Question: I am using Achartengine for my application as chart generation tool, I am not able to change the main background view of the chart though the theme is sel as "light holo" (ICS) still it gets black when I add the GraphicalView to the linear layout. The attached image can be helpful.

I have tried changing the layout color programmatically still no success.
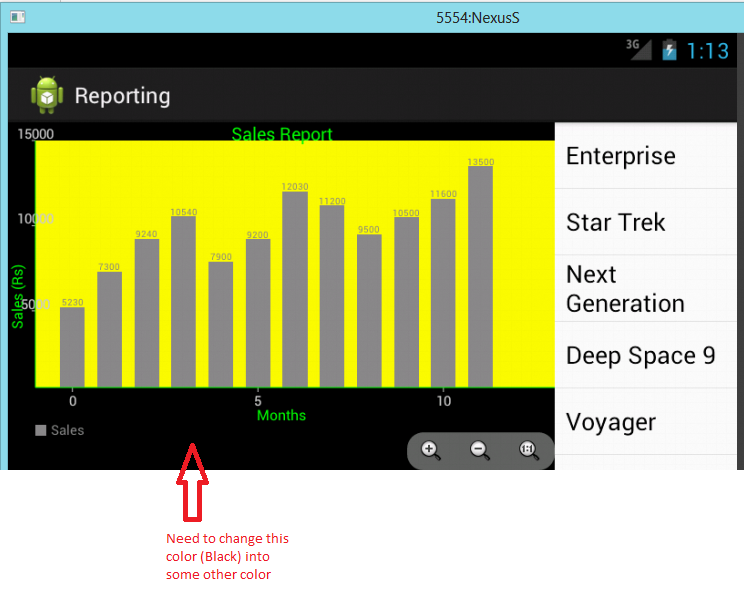
Answer: You can do that using 'renderer.setMarginsColor(color);'